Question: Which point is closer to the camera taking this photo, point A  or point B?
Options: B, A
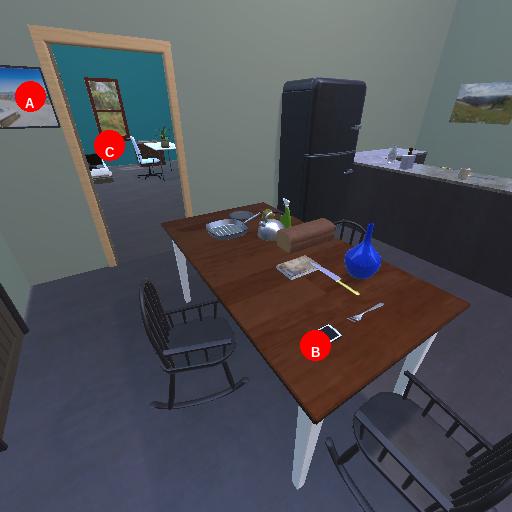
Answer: B